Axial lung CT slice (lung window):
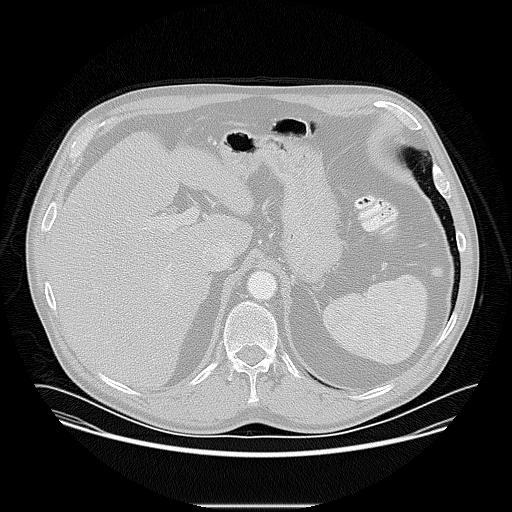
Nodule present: no